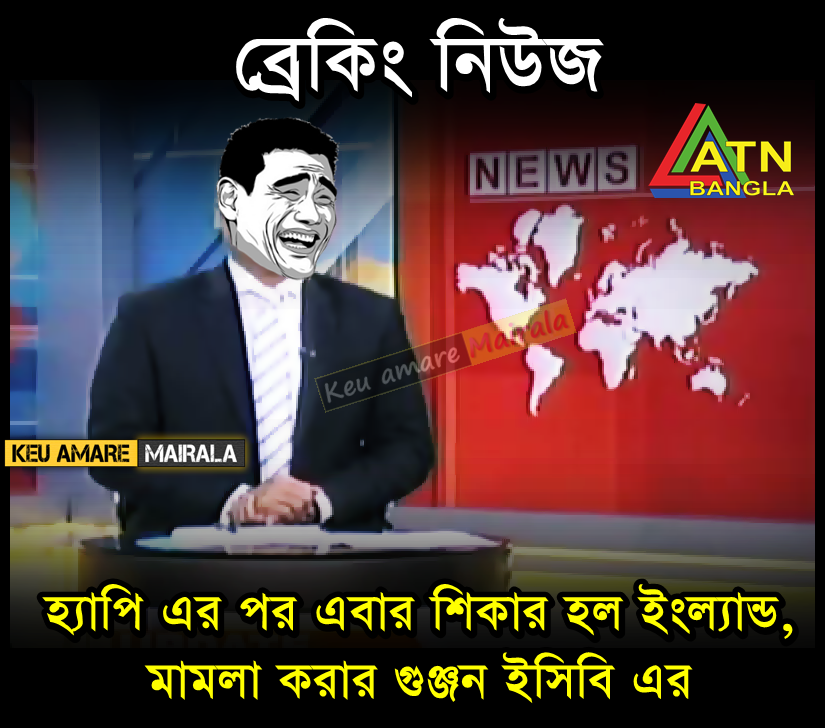
Caption: ব্রেকিং নিউজ হ্যাপি এর পর এবার শিকার হল ইংল্যান্ড, মামলা করার গুঞ্জন ইসিবি এর
Label: non-hate